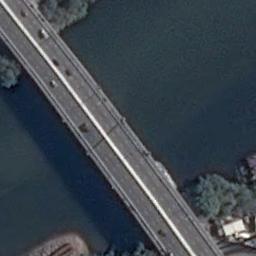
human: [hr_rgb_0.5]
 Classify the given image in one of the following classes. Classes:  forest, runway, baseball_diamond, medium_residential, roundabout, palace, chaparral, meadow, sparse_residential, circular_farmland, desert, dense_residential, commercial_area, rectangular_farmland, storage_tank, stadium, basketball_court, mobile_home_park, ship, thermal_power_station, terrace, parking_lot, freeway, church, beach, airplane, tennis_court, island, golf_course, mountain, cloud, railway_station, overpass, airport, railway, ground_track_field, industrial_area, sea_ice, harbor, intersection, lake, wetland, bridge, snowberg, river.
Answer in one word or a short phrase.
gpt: bridge